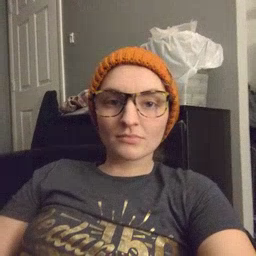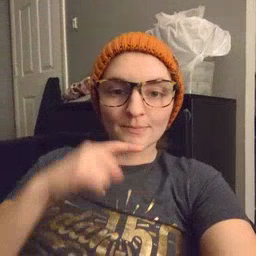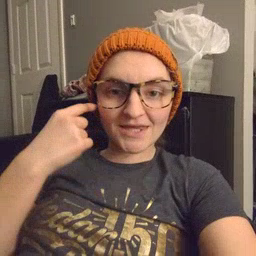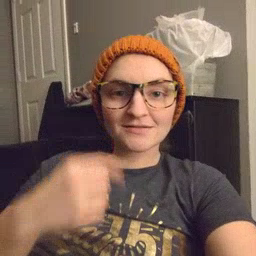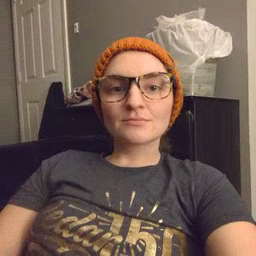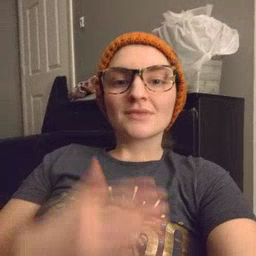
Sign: smile